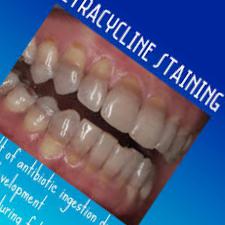
Condition: Tooth Discoloration